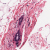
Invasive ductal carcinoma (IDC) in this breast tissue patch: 0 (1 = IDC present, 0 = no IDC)